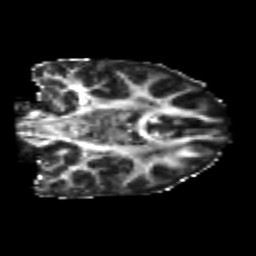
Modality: FA
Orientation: coronal
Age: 21
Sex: female
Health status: healthy
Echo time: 0.074 s